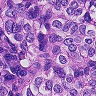
Metastatic tissue present: yes